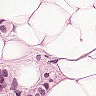
Metastatic tissue present: yes